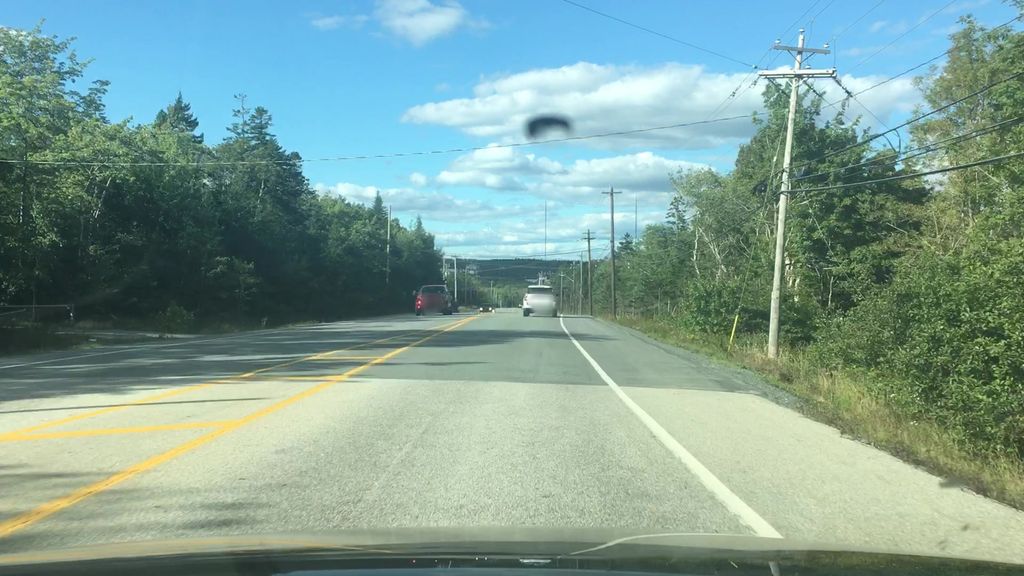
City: halifax